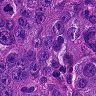
Metastatic tissue present: yes